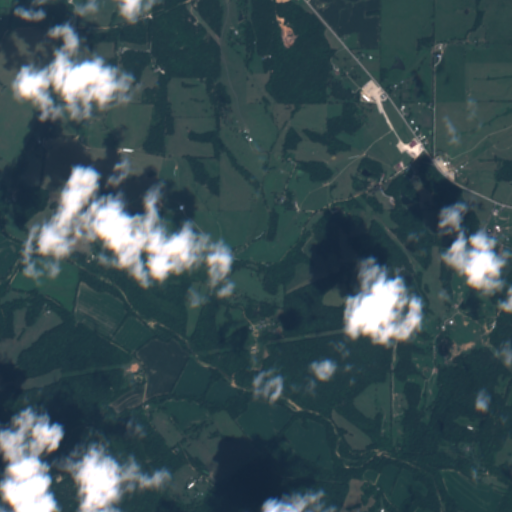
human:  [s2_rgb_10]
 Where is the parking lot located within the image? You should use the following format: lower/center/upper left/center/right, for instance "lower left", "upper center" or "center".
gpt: There is no parking lot in the image.